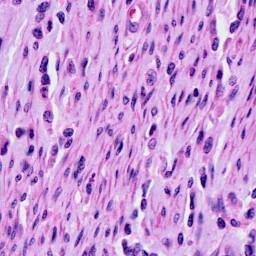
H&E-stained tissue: Cervix